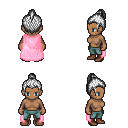
a pixel art fantasy rpg character, female body template, human, dark skin, pink cape, teal pants, white short topknot hairstyle, brown shoes, four views (front, back, left, right), 2x2 character sprite sheet, small pixel art, hard edges, no anti-aliasing